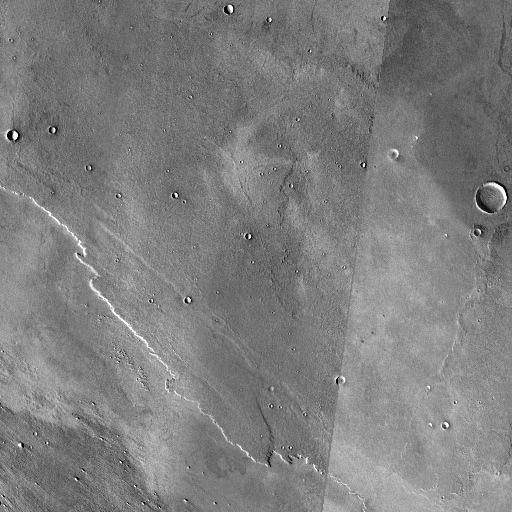
Crater classes present: Background, Other